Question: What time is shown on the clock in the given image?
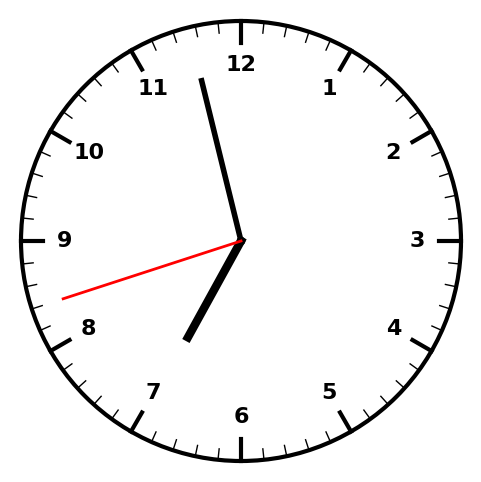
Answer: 06:57:42